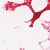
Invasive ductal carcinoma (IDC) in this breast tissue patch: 0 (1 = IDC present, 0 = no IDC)